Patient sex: M
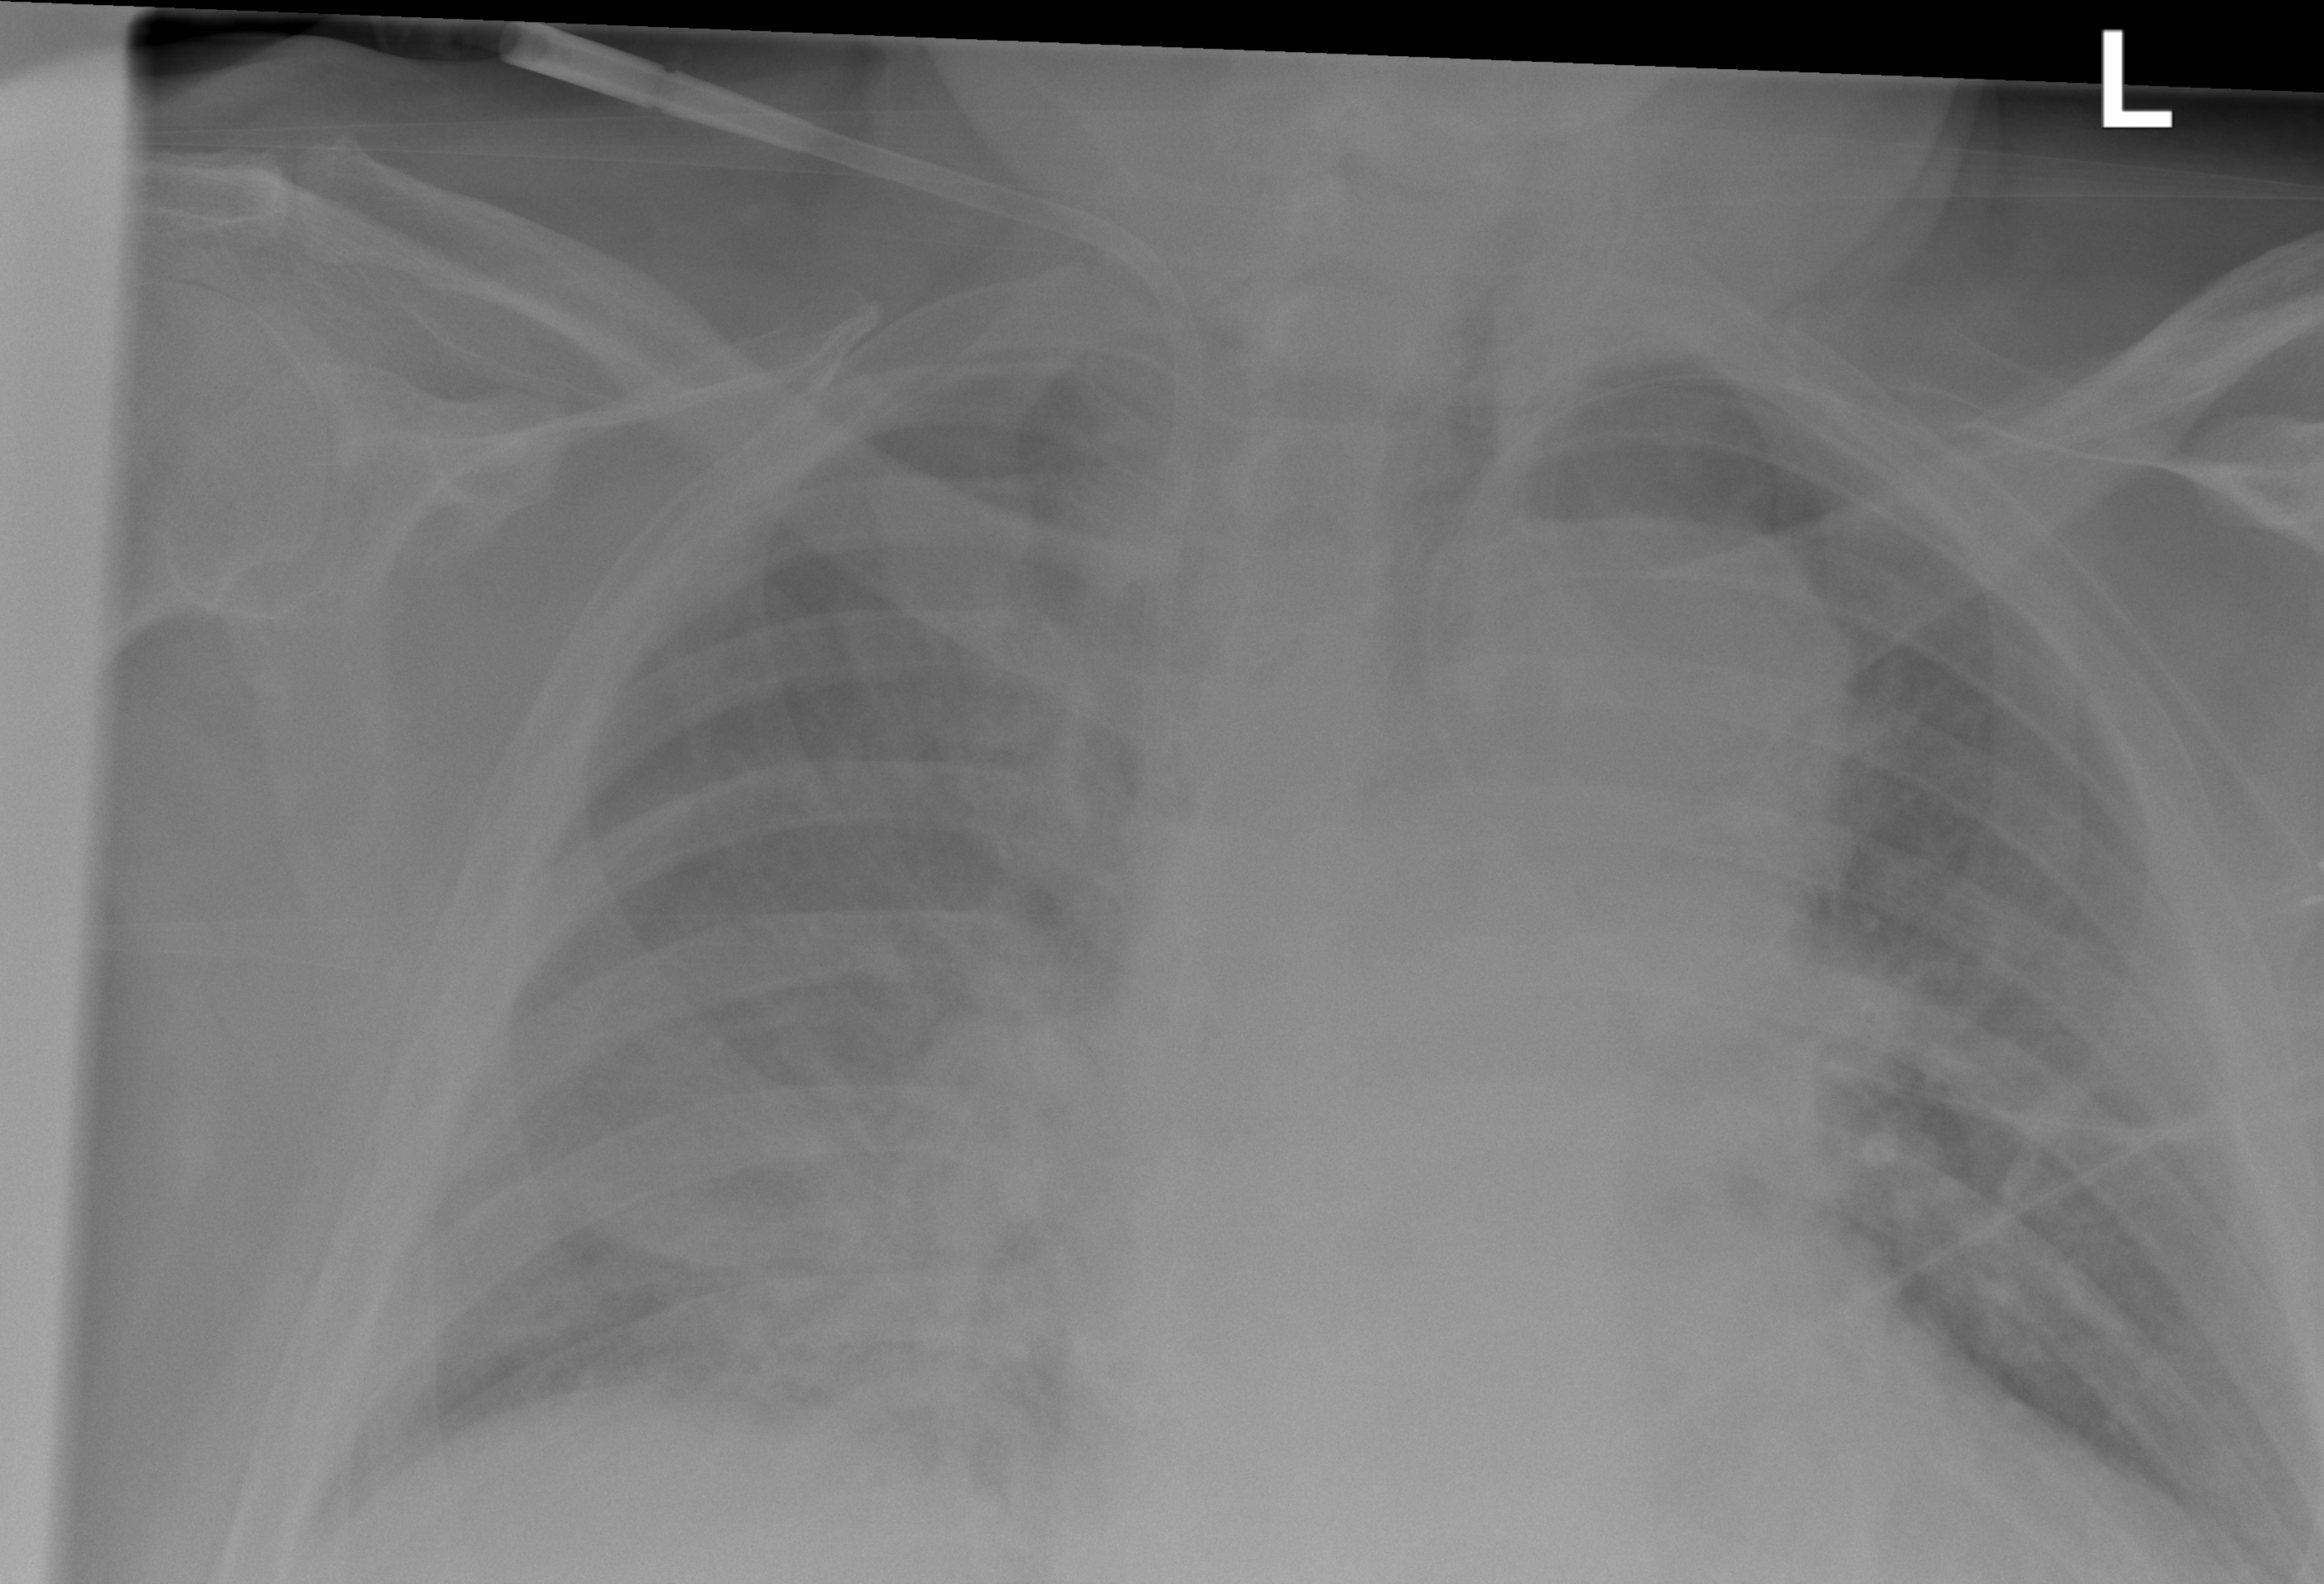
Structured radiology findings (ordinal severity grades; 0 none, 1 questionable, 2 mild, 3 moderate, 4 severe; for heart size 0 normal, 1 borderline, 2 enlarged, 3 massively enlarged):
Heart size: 2
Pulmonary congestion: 2
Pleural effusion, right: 2
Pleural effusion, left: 2
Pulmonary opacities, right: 1
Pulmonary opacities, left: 0
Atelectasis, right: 2
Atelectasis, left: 2